Question: I would like to add a Forgot Password link to the email signin page, like so:

I'm using the passwordless starter pack that splits Phone and Email signups/signins in different screens.
My problem is that I cannot find the right place to make the link appear in the email signin page. I followed the embedded password reset but I can only add it in the main page where it asks the user to type in his phone or email.
Here's the Relying party policy that I need to modify to add the password link SignUpSignInWithPhoneOrEmail:
'''
<TrustFrameworkPolicy
xmlns:xsi="http://www.w3.org/2001/XMLSchema-instance"
xmlns:xsd="http://www.w3.org/2001/XMLSchema"
xmlns="http://schemas.microsoft.com/online/cpim/schemas/2013/06"
PolicySchemaVersion="0.3.0.0"
TenantId="yourtenant.onmicrosoft.com"
PolicyId="B2C_1A_SignUpOrSignInWithPhoneOrEmail"
PublicPolicyUri="http://yourtenant.onmicrosoft.com/B2C_1A_SignUpOrSignInWithPhoneOrEmail"
DeploymentMode="Development"
UserJourneyRecorderEndpoint="urn:journeyrecorder:applicationinsights">
<BasePolicy>
<TenantId>yourtenant.onmicrosoft.com</TenantId>
<PolicyId>B2C_1A_Phone_Email_Base_Extension</PolicyId>
</BasePolicy>
<UserJourneys>
<UserJourney Id="SignUpOrSignInWithPhoneOrEmail-Custom">
<OrchestrationSteps>
<OrchestrationStep Order="1" Type="CombinedSignInAndSignUp" ContentDefinitionReferenceId="signuporsignin-phone-email">
<ClaimsProviderSelections>
<ClaimsProviderSelection ValidationClaimsExchangeId="LocalAccountSigninPhoneEmailExchange" />
<ClaimsProviderSelection TargetClaimsExchangeId="SignUpWithEmail" />
<ClaimsProviderSelection TargetClaimsExchangeId="SignUpWithPhone" />
<ClaimsProviderSelection TargetClaimsExchangeId="ChangePhoneNumber" />
<ClaimsProviderSelection TargetClaimsExchangeId="GoogleExchange" />
<ClaimsProviderSelection TargetClaimsExchangeId="FacebookExchange" />
<ClaimsProviderSelection TargetClaimsExchangeId="AppleExchange" />
</ClaimsProviderSelections>
<ClaimsExchanges>
<ClaimsExchange Id="LocalAccountSigninPhoneEmailExchange" TechnicalProfileReferenceId="SelfAsserted-LocalAccountSignin-Phone-Email" />
</ClaimsExchanges>
</OrchestrationStep>
<OrchestrationStep Order="2" Type="ClaimsExchange">
<Preconditions>
<Precondition Type="ClaimsExist" ExecuteActionsIf="true">
<Value>isLocalAccountSignIn</Value>
<Action>SkipThisOrchestrationStep</Action>
</Precondition>
<Precondition Type="ClaimsExist" ExecuteActionsIf="true">
<Value>objectId</Value>
<Action>SkipThisOrchestrationStep</Action>
</Precondition>
</Preconditions>
<ClaimsExchanges>
<ClaimsExchange Id="GoogleExchange" TechnicalProfileReferenceId="Google-OAuth2" />
<ClaimsExchange Id="FacebookExchange" TechnicalProfileReferenceId="Facebook-OAUTH" />
<ClaimsExchange Id="AppleExchange" TechnicalProfileReferenceId="Apple-OIDC" />
<ClaimsExchange Id="SignUpWithPhone" TechnicalProfileReferenceId="LocalAccountSignUpWithLogonPhoneNumber" />
<ClaimsExchange Id="SignUpWithEmail" TechnicalProfileReferenceId="LocalAccountSignUpWithLogonEmail" />
<ClaimsExchange Id="ChangePhoneNumber" TechnicalProfileReferenceId="PhoneInputPage-ChangePhoneNumberClaimsProviderSelection" />
</ClaimsExchanges>
</OrchestrationStep>
<!-- If the user comes from phone signup, collect recovery email address -->
<OrchestrationStep Order="3" Type="ClaimsExchange">
<Preconditions>
<Precondition Type="ClaimsExist" ExecuteActionsIf="true">
<Value>isLocalAccountSignIn</Value>
<Action>SkipThisOrchestrationStep</Action>
</Precondition>
<Precondition Type="ClaimsExist" ExecuteActionsIf="true">
<Value>isEmailSignUp</Value>
<Action>SkipThisOrchestrationStep</Action>
</Precondition>
<Precondition Type="ClaimsExist" ExecuteActionsIf="true">
<Value>isChangePhoneNumber</Value>
<Action>SkipThisOrchestrationStep</Action>
</Precondition>
<Precondition Type="ClaimEquals" ExecuteActionsIf="true">
<Value>authenticationSource</Value>
<Value>socialIdpAuthentication</Value>
<Action>SkipThisOrchestrationStep</Action>
</Precondition>
</Preconditions>
<ClaimsExchanges>
<ClaimsExchange Id="SignUpWithPhone_CollectEmailAddress" TechnicalProfileReferenceId="LocalAccountSignUpWithLogonPhoneNumber_CollectEmailAddress" />
</ClaimsExchanges>
</OrchestrationStep>
<!-- Debugging Step (useful for the app insight)-->
<OrchestrationStep Order="4" Type="ClaimsExchange">
<ClaimsExchanges>
<ClaimsExchange Id="Debugging Step to see the claim bag" TechnicalProfileReferenceId="Debug-TechProfile" />
</ClaimsExchanges>
</OrchestrationStep>
<!-- For social IDP authentication, attempt to find the user account in the directory. -->
<OrchestrationStep Order="5" Type="ClaimsExchange">
<Preconditions>
<Precondition Type="ClaimsExist" ExecuteActionsIf="false">
<Value>authenticationSource</Value>
<Action>SkipThisOrchestrationStep</Action>
</Precondition>
<Precondition Type="ClaimEquals" ExecuteActionsIf="false">
<Value>authenticationSource</Value>
<Value>socialIdpAuthentication</Value>
<Action>SkipThisOrchestrationStep</Action>
</Precondition>
</Preconditions>
<ClaimsExchanges>
<ClaimsExchange Id="AADUserReadUsingAlternativeSecurityId" TechnicalProfileReferenceId="AAD-UserReadUsingAlternativeSecurityId-NoError" />
</ClaimsExchanges>
</OrchestrationStep>
<!-- Create the user in the directory if one does not already exist
(verified using objectId which would be set from the last step if account was created in the directory. -->
<OrchestrationStep Order="6" Type="ClaimsExchange">
<Preconditions>
<Precondition Type="ClaimsExist" ExecuteActionsIf="false">
<Value>authenticationSource</Value>
<Action>SkipThisOrchestrationStep</Action>
</Precondition>
<Precondition Type="ClaimEquals" ExecuteActionsIf="false">
<Value>authenticationSource</Value>
<Value>socialIdpAuthentication</Value>
<Action>SkipThisOrchestrationStep</Action>
</Precondition>
<Precondition Type="ClaimsExist" ExecuteActionsIf="true">
<Value>objectId</Value>
<Action>SkipThisOrchestrationStep</Action>
</Precondition>
</Preconditions>
<ClaimsExchanges>
<ClaimsExchange Id="AADUserWrite" TechnicalProfileReferenceId="AAD-UserWriteUsingAlternativeSecurityId" />
</ClaimsExchanges>
</OrchestrationStep>
<!-- Leave the rest of the template -->
<OrchestrationStep Order="7" Type="InvokeSubJourney">
<Preconditions>
<Precondition Type="ClaimsExist" ExecuteActionsIf="false">
<Value>isLocalAccountSignIn</Value>
<Action>SkipThisOrchestrationStep</Action>
</Precondition>
</Preconditions>
<JourneyList>
<Candidate SubJourneyReferenceId="SignInWithPhoneOrEmail" />
</JourneyList>
</OrchestrationStep>
<OrchestrationStep Order="8" Type="InvokeSubJourney">
<Preconditions>
<Precondition Type="ClaimsExist" ExecuteActionsIf="false">
<Value>isChangePhoneNumber</Value>
<Action>SkipThisOrchestrationStep</Action>
</Precondition>
</Preconditions>
<JourneyList>
<Candidate SubJourneyReferenceId="ChangePhoneNumber" />
</JourneyList>
</OrchestrationStep>
<OrchestrationStep Order="9" Type="ClaimsExchange">
<Preconditions>
<Precondition Type="ClaimsExist" ExecuteActionsIf="true">
<Value>hasFullProfile</Value>
<Action>SkipThisOrchestrationStep</Action>
</Precondition>
</Preconditions>
<ClaimsExchanges>
<ClaimsExchange Id="AADUserReadWithObjectId" TechnicalProfileReferenceId="AAD-UserReadUsingObjectId" />
</ClaimsExchanges>
</OrchestrationStep>
<OrchestrationStep Order="10" Type="SendClaims" CpimIssuerTechnicalProfileReferenceId="JwtIssuer" />
</OrchestrationSteps>
<ClientDefinition ReferenceId="DefaultWeb" />
</UserJourney>
</UserJourneys>
<RelyingParty>
<DefaultUserJourney ReferenceId="SignUpOrSignInWithPhoneOrEmail-Custom" />
<UserJourneyBehaviors>
<JourneyInsights TelemetryEngine="ApplicationInsights" InstrumentationKey="urkey" DeveloperMode="true" ClientEnabled="false" ServerEnabled="true" TelemetryVersion="1.0.0" />
<ScriptExecution>Allow</ScriptExecution>
</UserJourneyBehaviors>
<TechnicalProfile Id="PolicyProfile">
<DisplayName>PolicyProfile</DisplayName>
<Protocol Name="OpenIdConnect" />
<OutputClaims>
<OutputClaim ClaimTypeReferenceId="displayName" />
<OutputClaim ClaimTypeReferenceId="givenName" />
<OutputClaim ClaimTypeReferenceId="surname" />
<OutputClaim ClaimTypeReferenceId="email" />
<OutputClaim ClaimTypeReferenceId="signInNames.phoneNumber" />
<OutputClaim ClaimTypeReferenceId="signInNames.emailAddress" />
<OutputClaim ClaimTypeReferenceId="strongAuthenticationEmailAddress" />
<OutputClaim ClaimTypeReferenceId="objectId" PartnerClaimType="sub" />
<OutputClaim ClaimTypeReferenceId="identityProvider" />
<OutputClaim ClaimTypeReferenceId="tenantId" AlwaysUseDefaultValue="true" DefaultValue="{Policy:TenantObjectId}" />
</OutputClaims>
<SubjectNamingInfo ClaimType="sub" />
</TechnicalProfile>
</RelyingParty>
</TrustFrameworkPolicy>
'''
I have no clue what I need to modify to add the forgot password link since this email signin page is a separate screen different from the examples.
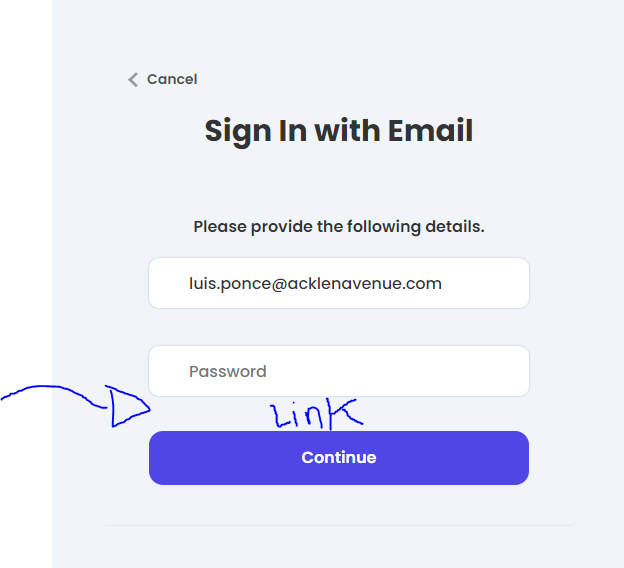
Answer: I posted a complete explanation on the original GH issue that explains how to add the link to any email signin screen. <URL>